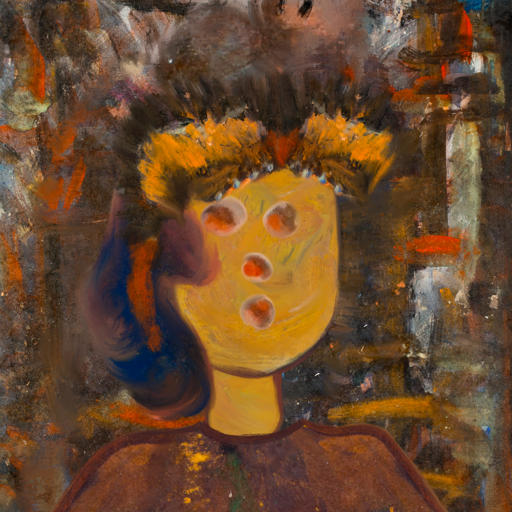
Background: GypsyQueen, Head And Neck Front: After_Raid, Face Front: Rupkatha, Bust: Comrade, Hair Front: Mother_And_Son_Son, Head Accessory: Gypsy_Queen, Second Necklace: Blank, Necklace: Blank, Baby: Blank